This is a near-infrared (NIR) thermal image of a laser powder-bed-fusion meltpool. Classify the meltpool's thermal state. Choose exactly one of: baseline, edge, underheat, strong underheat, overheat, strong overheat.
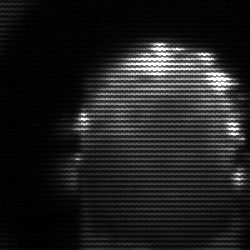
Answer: baseline